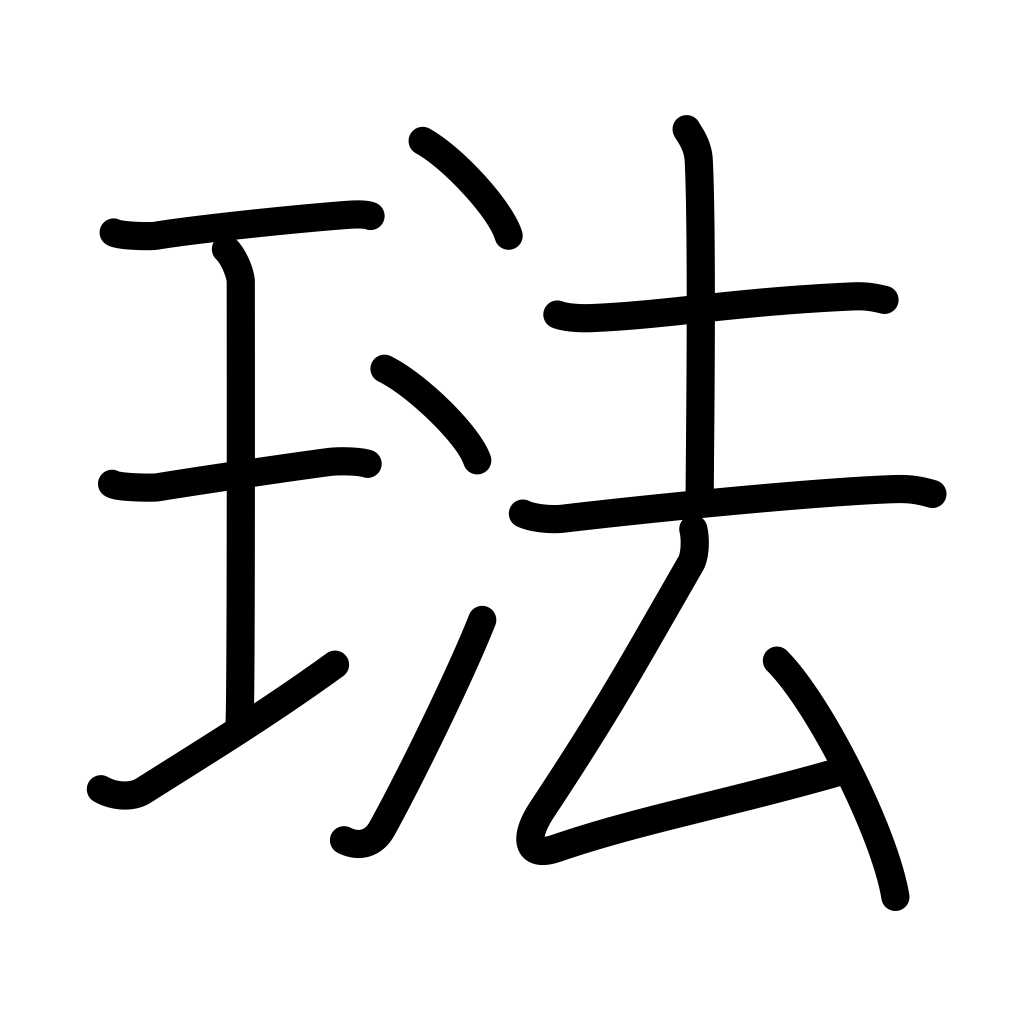
Meaning: enamel